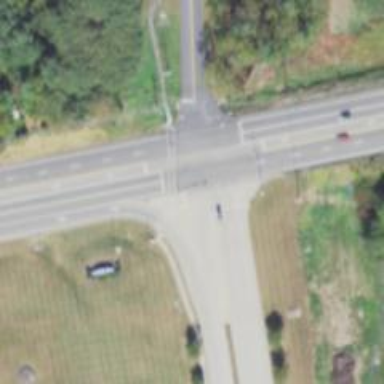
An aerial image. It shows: Asphalt trunk link road.